Question: I have one view controller with two subviews.
I would like to pin both of the subviews to have the same relative width.
Like this:

Thanks!
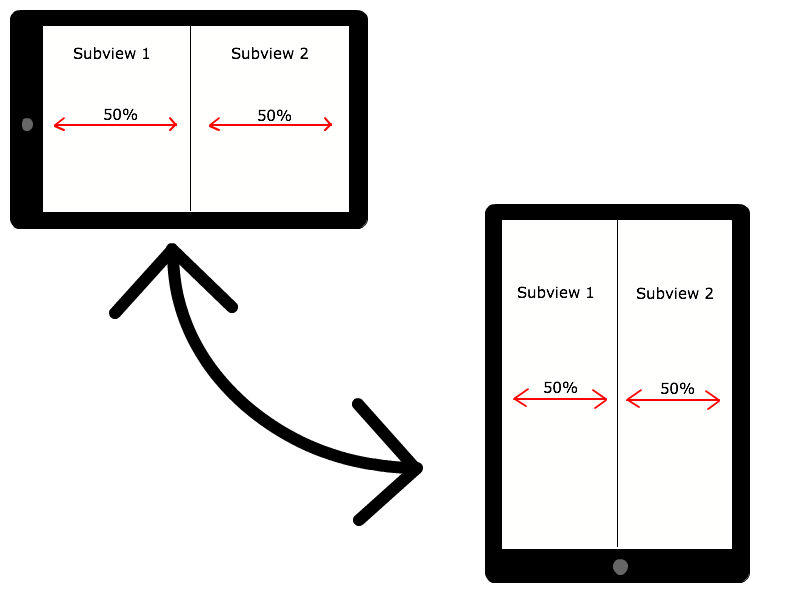
Answer: You need to pin subviews to top, left, right sides. Also set equal width property.
You should look at <URL>, there is a good example of equal width containers.